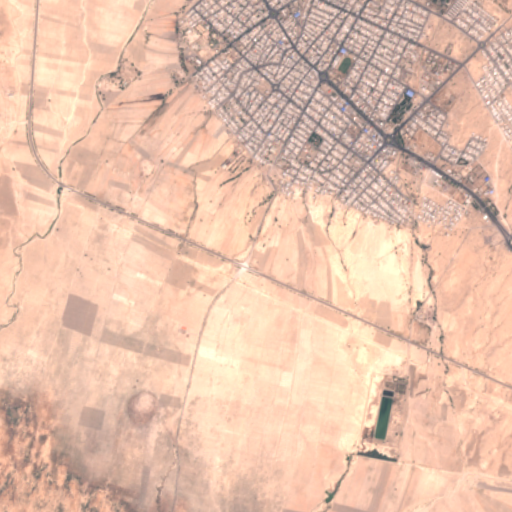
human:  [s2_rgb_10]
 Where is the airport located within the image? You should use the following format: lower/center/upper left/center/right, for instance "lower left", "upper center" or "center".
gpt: The airport is located in the lower right of the image.
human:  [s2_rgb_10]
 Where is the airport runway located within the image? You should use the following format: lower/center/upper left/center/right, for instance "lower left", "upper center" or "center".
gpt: The airport runway is located in the lower right of the image.
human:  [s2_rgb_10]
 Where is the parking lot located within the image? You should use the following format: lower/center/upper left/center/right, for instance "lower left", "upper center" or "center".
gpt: The parking lot is located in the upper right of the image.
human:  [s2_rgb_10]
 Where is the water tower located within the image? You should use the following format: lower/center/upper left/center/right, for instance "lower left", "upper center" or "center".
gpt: The water tower is located in the upper right of the image.
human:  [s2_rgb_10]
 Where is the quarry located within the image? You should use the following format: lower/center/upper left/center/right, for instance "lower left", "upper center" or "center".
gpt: There is no quarry in the image.